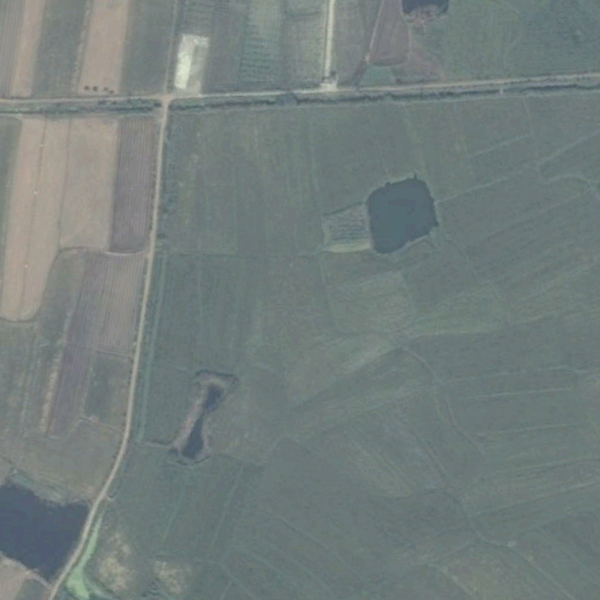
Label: Farmland